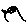
Label: bird